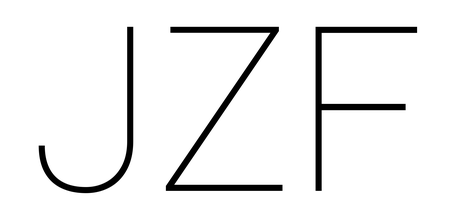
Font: Roboto_Thin